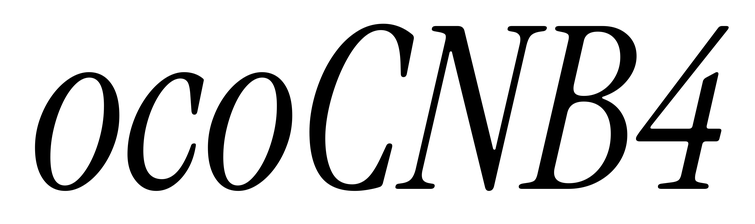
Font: InstrumentSerif-Italic